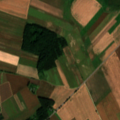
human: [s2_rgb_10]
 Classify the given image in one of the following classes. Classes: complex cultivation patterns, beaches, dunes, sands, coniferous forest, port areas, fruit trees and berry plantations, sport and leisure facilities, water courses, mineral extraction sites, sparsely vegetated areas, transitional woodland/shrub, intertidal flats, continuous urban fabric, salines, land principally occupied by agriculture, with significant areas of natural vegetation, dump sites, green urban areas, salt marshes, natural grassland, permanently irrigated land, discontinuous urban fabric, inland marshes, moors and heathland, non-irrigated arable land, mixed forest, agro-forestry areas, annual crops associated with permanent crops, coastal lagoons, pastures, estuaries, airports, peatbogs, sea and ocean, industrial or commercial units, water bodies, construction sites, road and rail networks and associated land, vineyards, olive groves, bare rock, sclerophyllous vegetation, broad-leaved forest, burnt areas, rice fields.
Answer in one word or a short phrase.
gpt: non-irrigated arable land, pastures, complex cultivation patterns